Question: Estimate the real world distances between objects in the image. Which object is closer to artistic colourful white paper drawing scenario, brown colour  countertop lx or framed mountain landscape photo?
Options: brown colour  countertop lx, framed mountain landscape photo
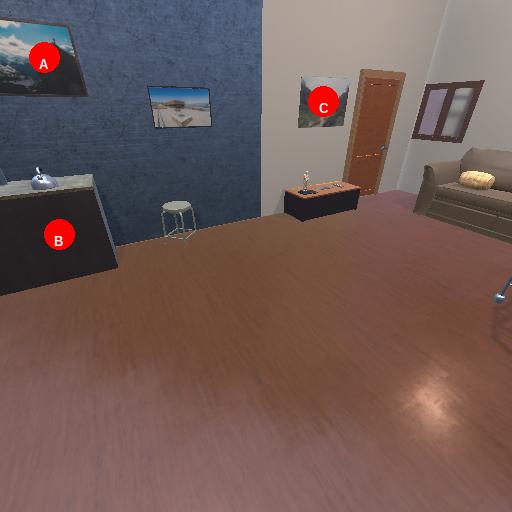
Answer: brown colour  countertop lx